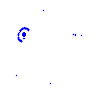
Particle: kaon